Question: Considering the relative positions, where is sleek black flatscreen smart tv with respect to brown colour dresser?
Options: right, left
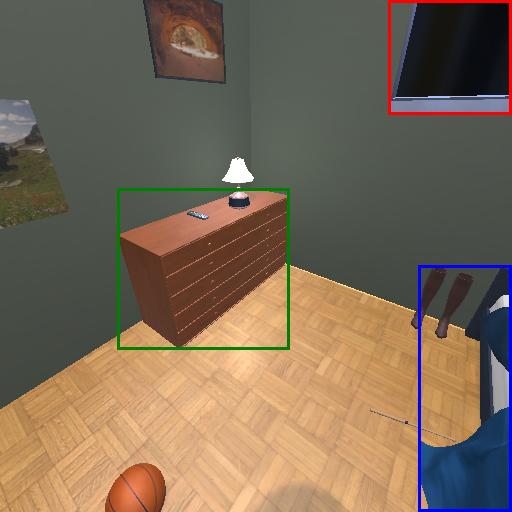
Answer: right